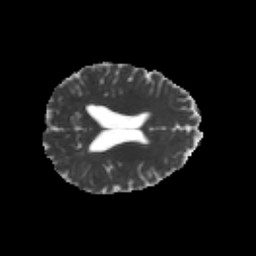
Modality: MD
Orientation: axial
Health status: healthy
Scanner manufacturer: philips
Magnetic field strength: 3 T
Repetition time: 6.964 s
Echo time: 0.092 s